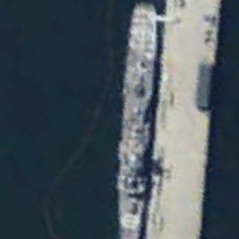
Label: Ticonderoga-class_cruiser